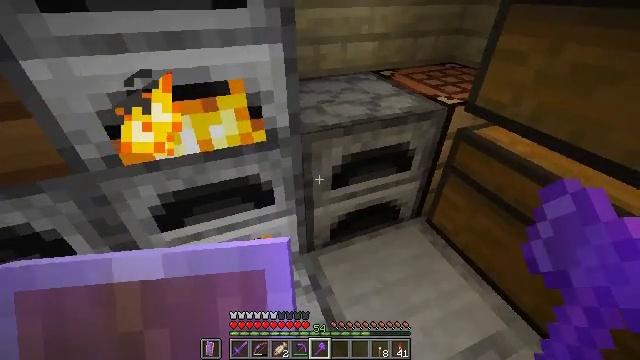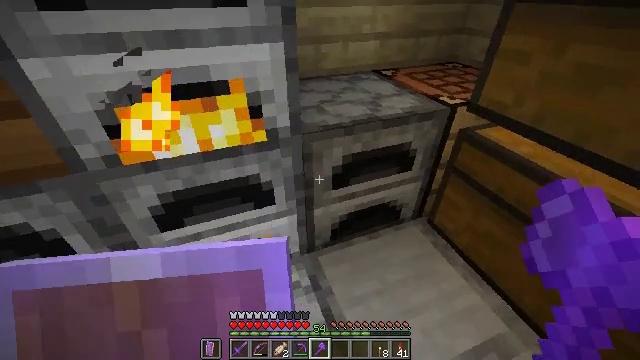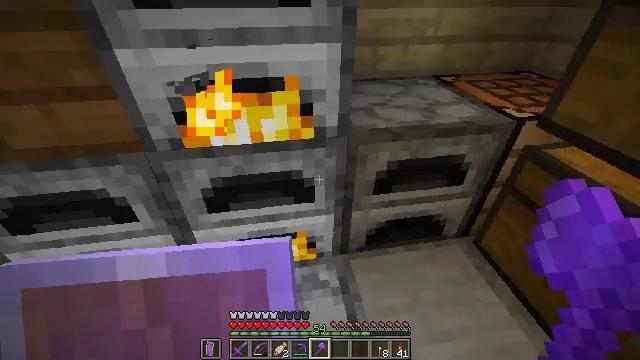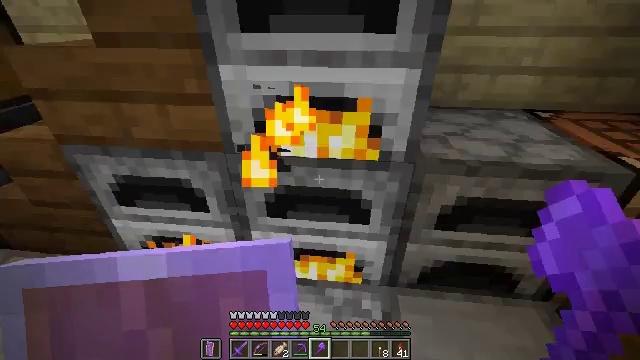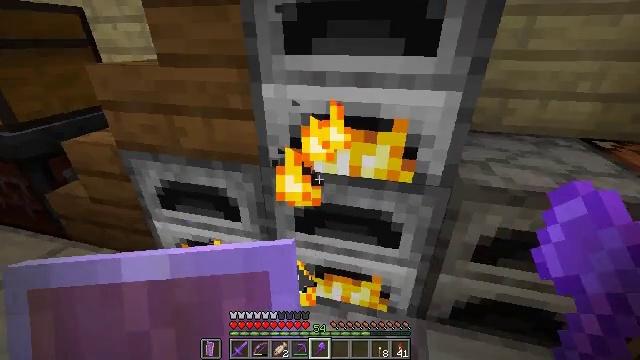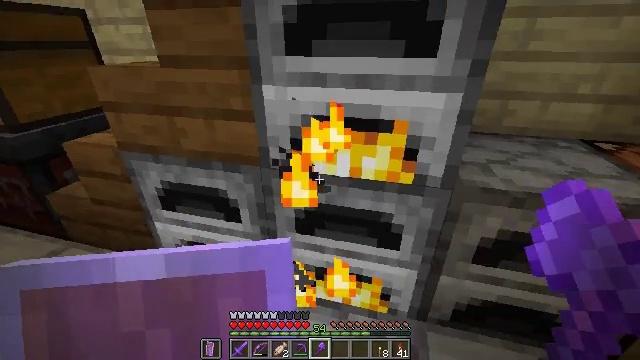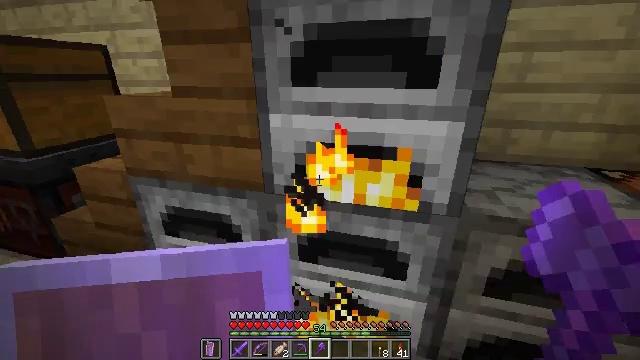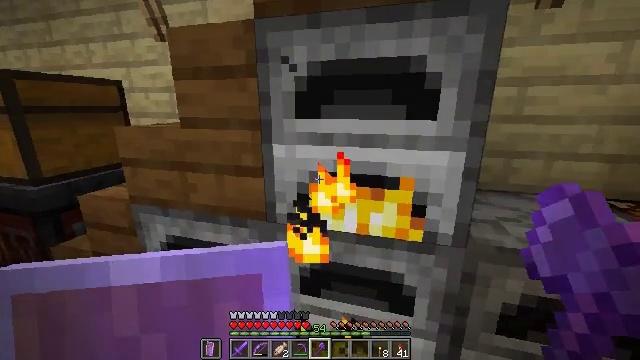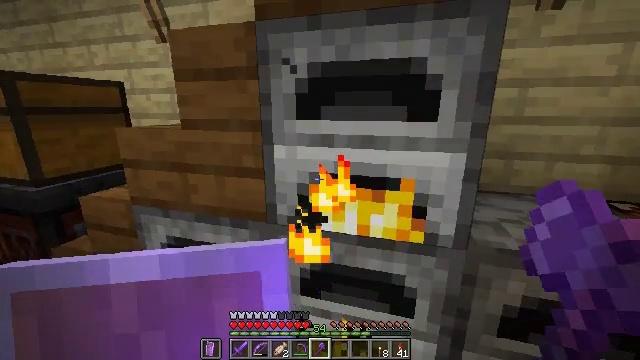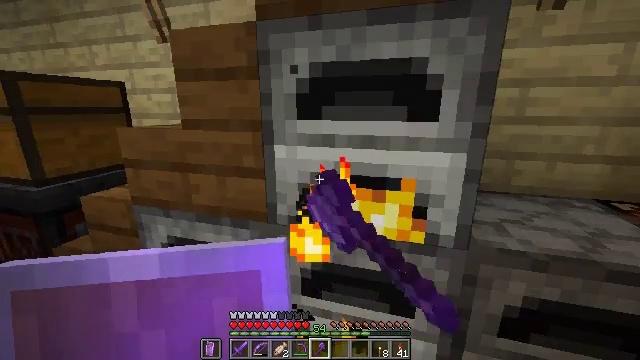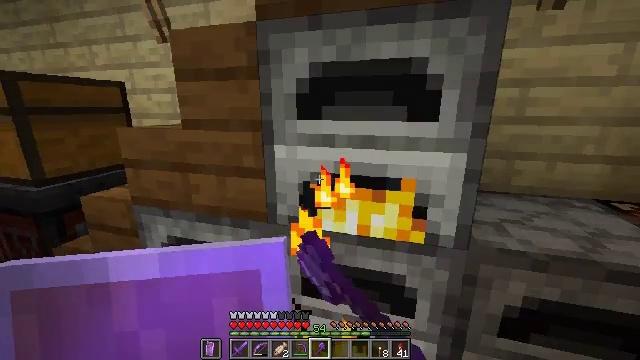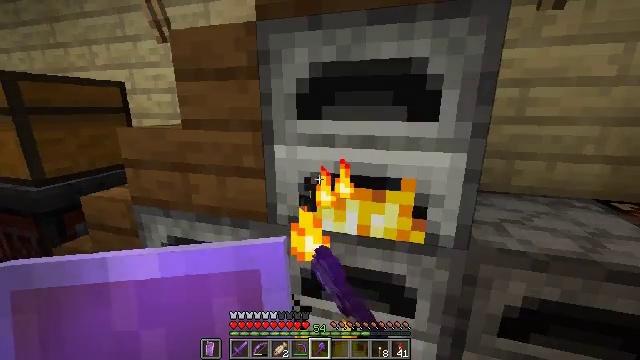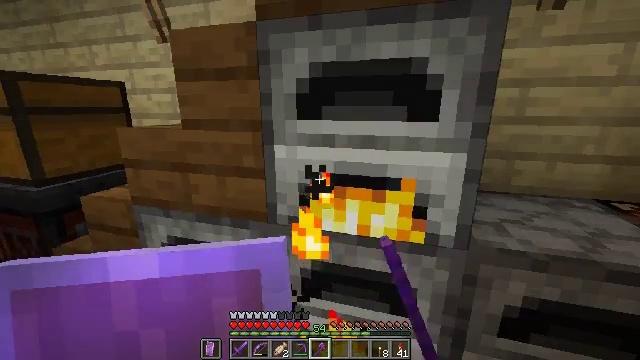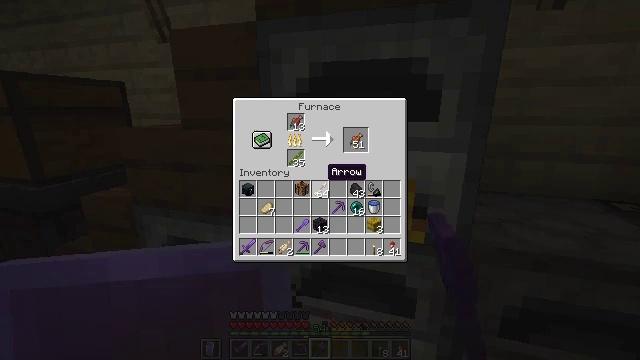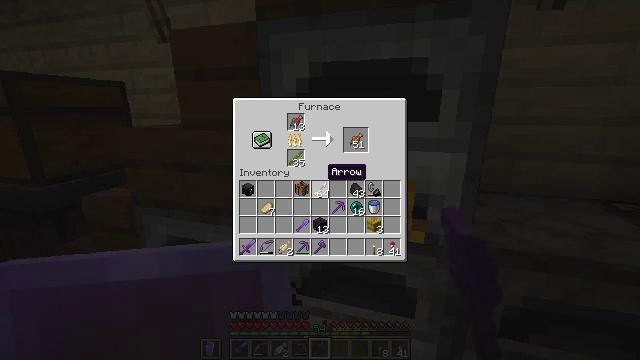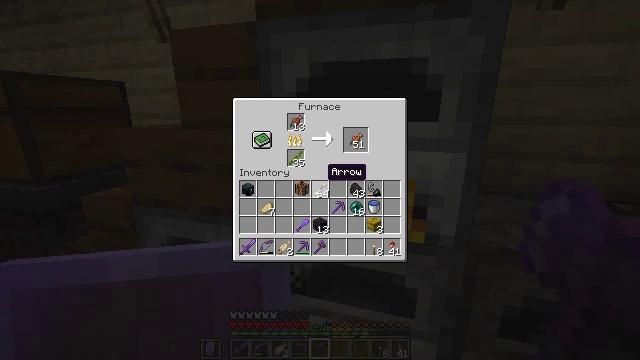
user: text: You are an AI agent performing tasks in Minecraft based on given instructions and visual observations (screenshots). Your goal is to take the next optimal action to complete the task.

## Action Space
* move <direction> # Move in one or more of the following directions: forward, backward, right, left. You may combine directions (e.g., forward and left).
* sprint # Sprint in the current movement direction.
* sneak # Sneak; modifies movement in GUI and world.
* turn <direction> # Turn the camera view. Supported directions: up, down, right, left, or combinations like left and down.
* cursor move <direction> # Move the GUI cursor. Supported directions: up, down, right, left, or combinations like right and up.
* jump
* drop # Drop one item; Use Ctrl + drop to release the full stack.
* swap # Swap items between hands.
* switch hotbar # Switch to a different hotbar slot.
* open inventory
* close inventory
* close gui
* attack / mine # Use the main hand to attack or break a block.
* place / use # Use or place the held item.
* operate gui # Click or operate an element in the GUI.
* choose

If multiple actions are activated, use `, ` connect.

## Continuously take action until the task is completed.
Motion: motion action
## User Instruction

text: Interact with the crafting table to craft a shulker box.
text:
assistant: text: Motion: no_op
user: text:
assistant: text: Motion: turn left
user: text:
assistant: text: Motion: turn left and up
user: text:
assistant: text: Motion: turn left and up
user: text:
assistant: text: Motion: no_op
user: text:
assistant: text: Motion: turn left and up
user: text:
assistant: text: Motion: turn up
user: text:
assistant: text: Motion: use / place
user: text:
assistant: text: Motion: use / place
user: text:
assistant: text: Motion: use / place
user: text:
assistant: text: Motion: use / place
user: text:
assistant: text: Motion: no_op
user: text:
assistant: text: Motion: no_op
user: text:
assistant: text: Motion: no_op
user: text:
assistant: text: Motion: no_op
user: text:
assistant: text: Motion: no_op
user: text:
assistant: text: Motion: no_op
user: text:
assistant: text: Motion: no_op
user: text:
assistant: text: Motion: no_op
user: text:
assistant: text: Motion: no_op
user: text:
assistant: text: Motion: no_op
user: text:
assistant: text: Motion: no_op
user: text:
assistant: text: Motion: no_op
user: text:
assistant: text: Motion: no_op
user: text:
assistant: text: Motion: turn right
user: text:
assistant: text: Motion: turn right and up
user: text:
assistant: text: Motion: turn right and up
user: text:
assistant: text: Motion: no_op
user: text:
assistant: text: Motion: no_op
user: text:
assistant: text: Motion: no_op